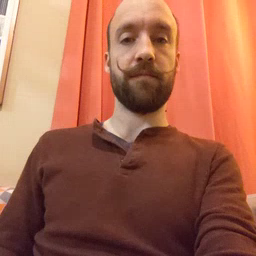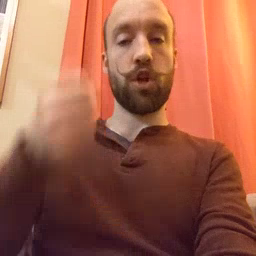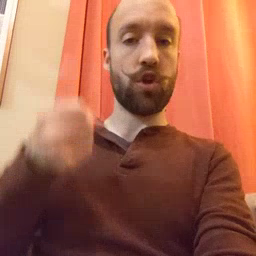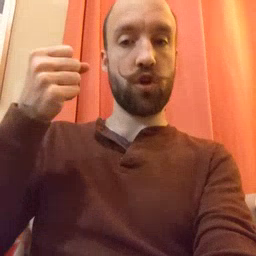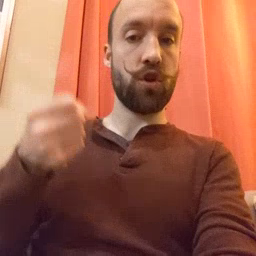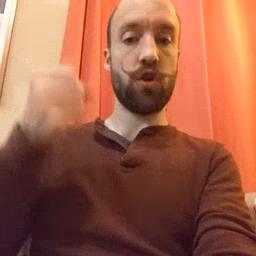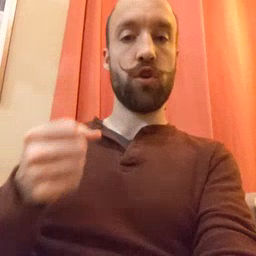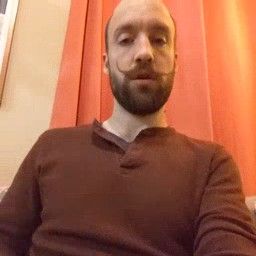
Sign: car